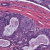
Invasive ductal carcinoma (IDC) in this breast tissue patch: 1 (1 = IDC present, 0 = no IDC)